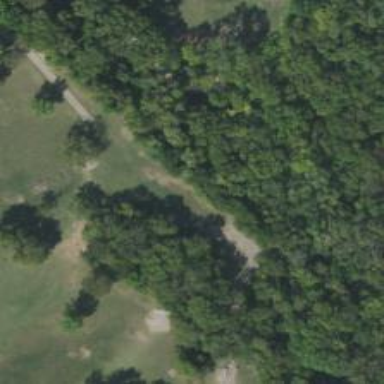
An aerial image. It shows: Disc golf basket.